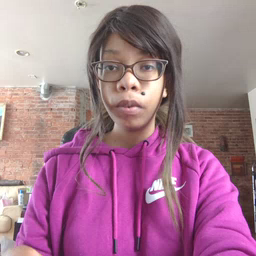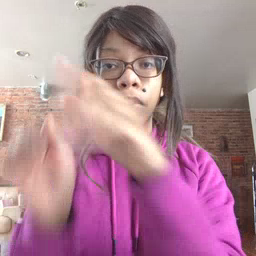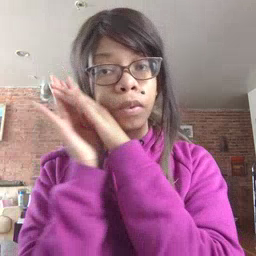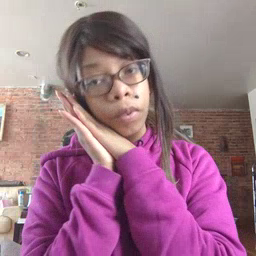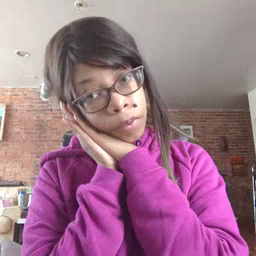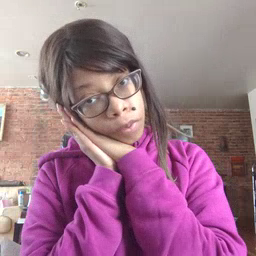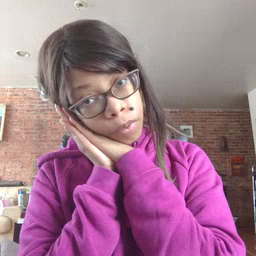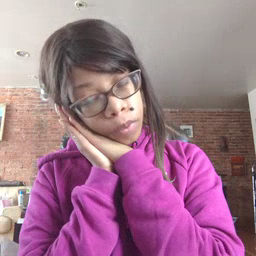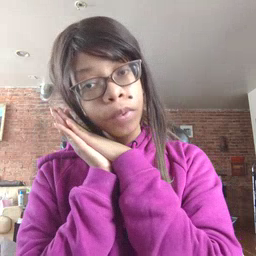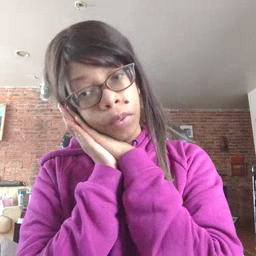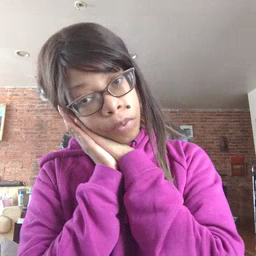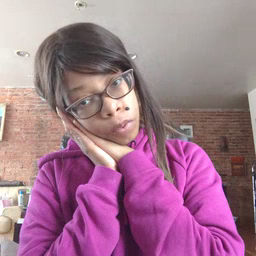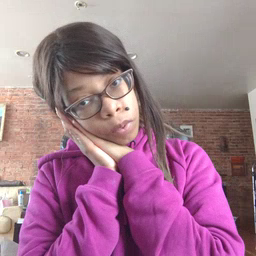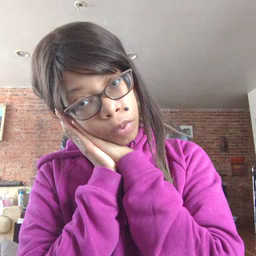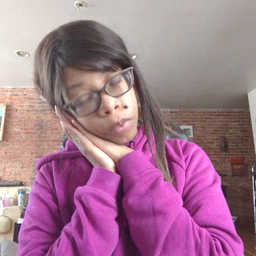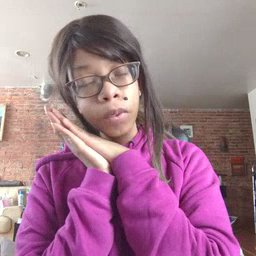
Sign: bed